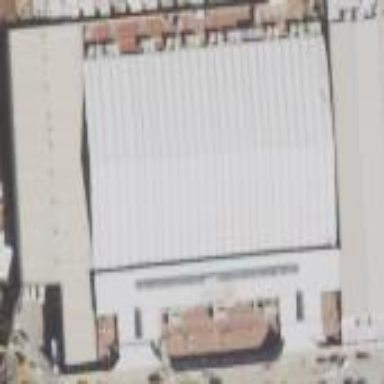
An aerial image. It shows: Supermarket building.